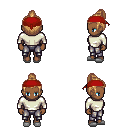
a pixel art fantasy rpg character, female body template, human, dark skin, white long-sleeve shirt, metal pants, light blonde short topknot hairstyle, red bandana, white slippers, four views (front, back, left, right), 2x2 character sprite sheet, small pixel art, hard edges, no anti-aliasing